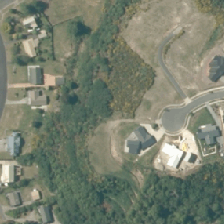
Land cover: urban_build_up